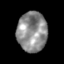
Tissue: skin
Cell type: Endothelial cells
Senescence score: 0.2597
Nuclear area (px): 1169
Mean DAPI intensity: 139.626